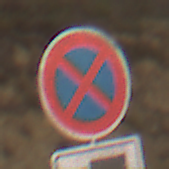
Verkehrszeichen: AbsolutesHalteverbot
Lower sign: HinweisDurchSinnbild7
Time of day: Dawn
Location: Outdoor (RoadRail)
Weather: Clear
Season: NotSpecified
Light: Natural